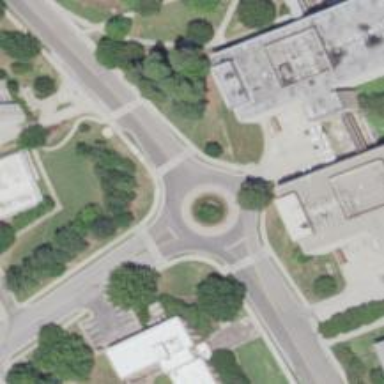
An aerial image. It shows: Unclassified road with asphalt surface leading to roundabout.